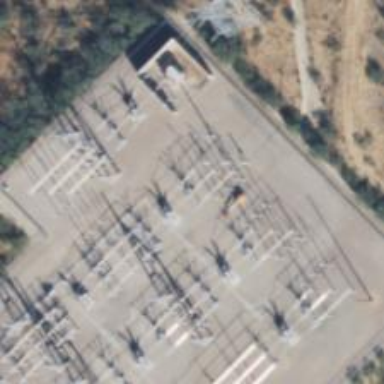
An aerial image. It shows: Switch used for power control.